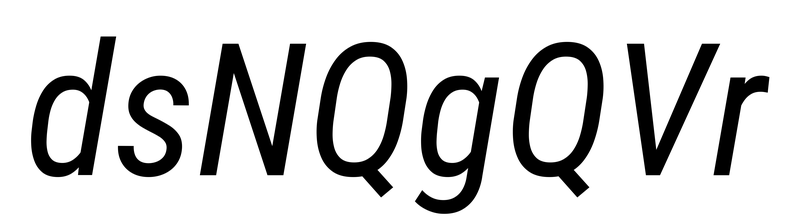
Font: Roboto-Italic_Condensed_Italic